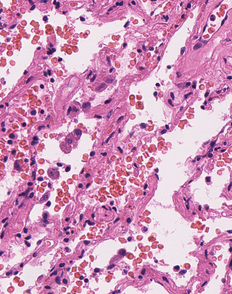
Tumor epithelial tissue: no
Tumor-associated stroma tissue: no
Normal tissue: yes